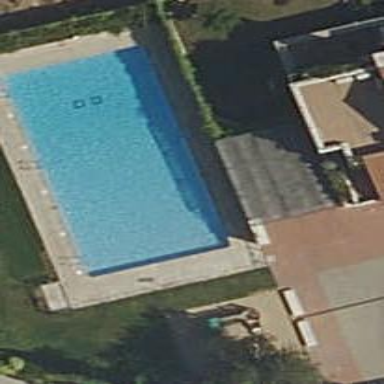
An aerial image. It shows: Swimming pool located in leisure land.